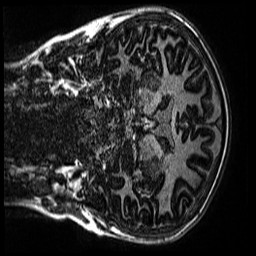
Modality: MP2RAGE
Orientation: coronal
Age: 11
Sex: male
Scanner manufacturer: siemens
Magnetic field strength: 3 T
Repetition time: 4 s
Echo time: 0.00299 s